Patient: sex M, age 58
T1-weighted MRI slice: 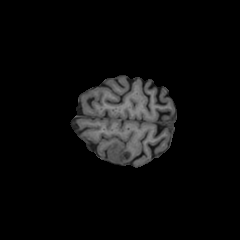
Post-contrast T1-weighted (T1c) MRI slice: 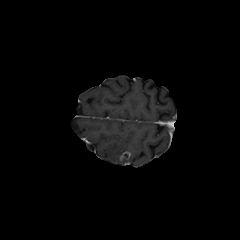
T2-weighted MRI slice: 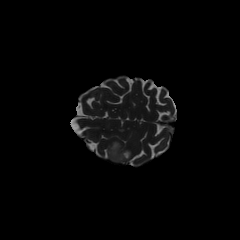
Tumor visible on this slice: yes
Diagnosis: Glioblastoma, IDH-wildtype
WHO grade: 4